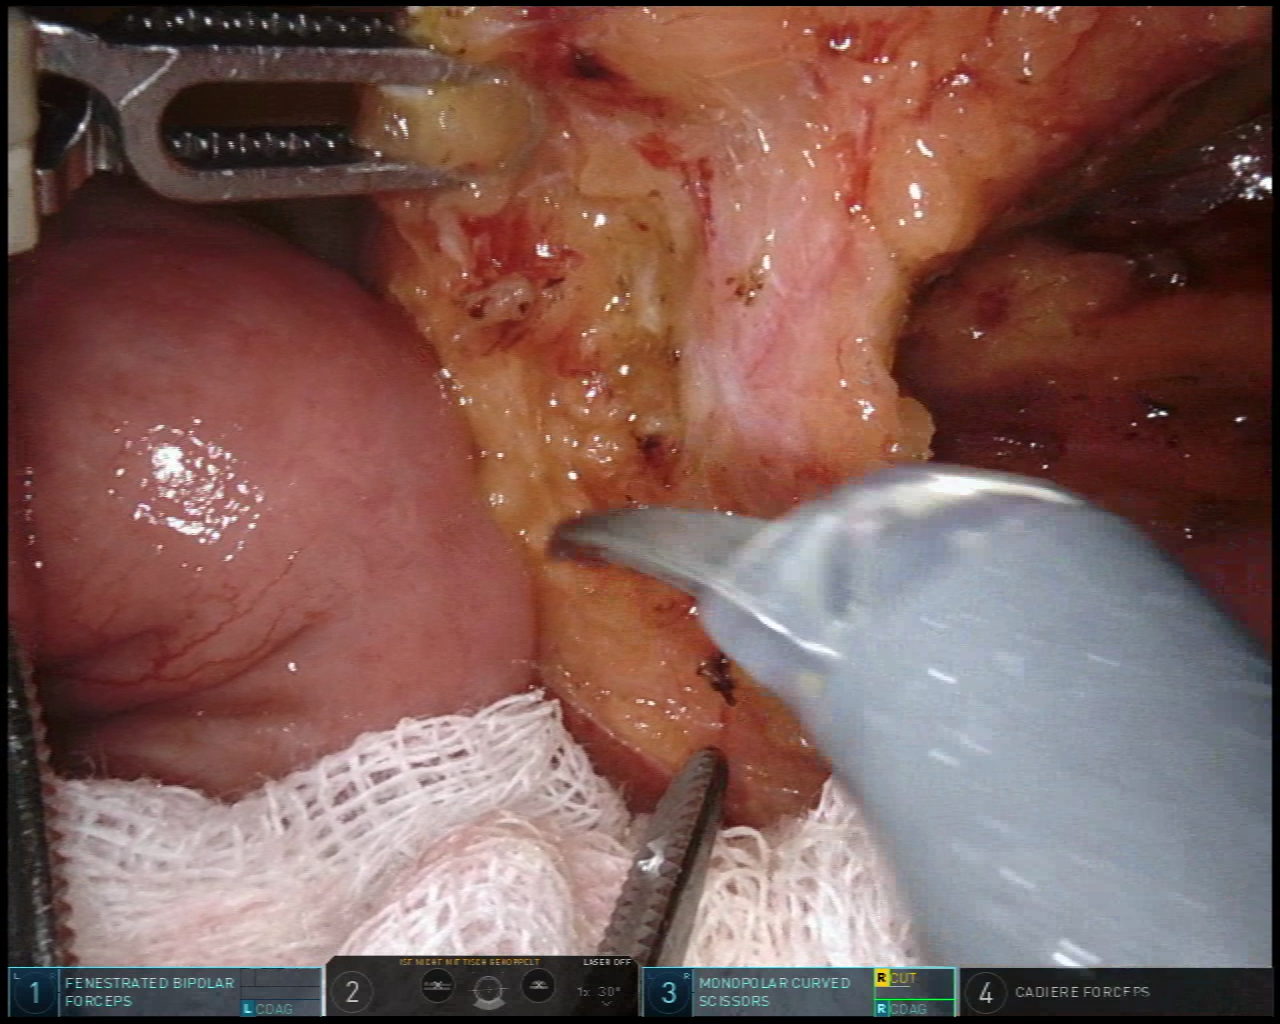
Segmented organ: inferior_mesenteric_artery
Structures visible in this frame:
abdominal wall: no
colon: no
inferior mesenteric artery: yes
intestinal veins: no
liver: no
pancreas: no
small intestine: yes
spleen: no
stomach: no
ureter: no
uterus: no
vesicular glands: no